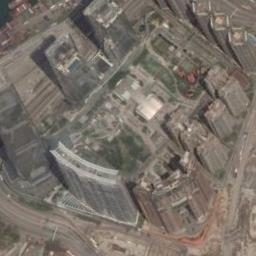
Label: commercial_area